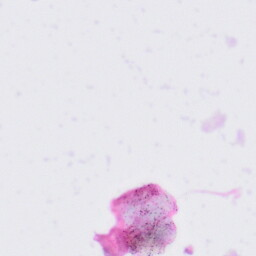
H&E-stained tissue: Tonsil